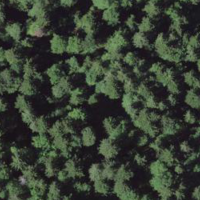
EUNIS habitat code: 43
Species observed at this site:
Cardamine heptaphylla